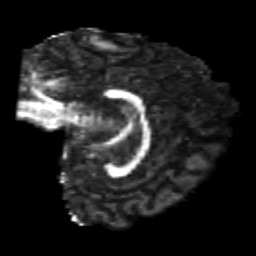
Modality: FA
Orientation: sagittal
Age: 24
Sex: male
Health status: healthy
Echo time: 0.074 s